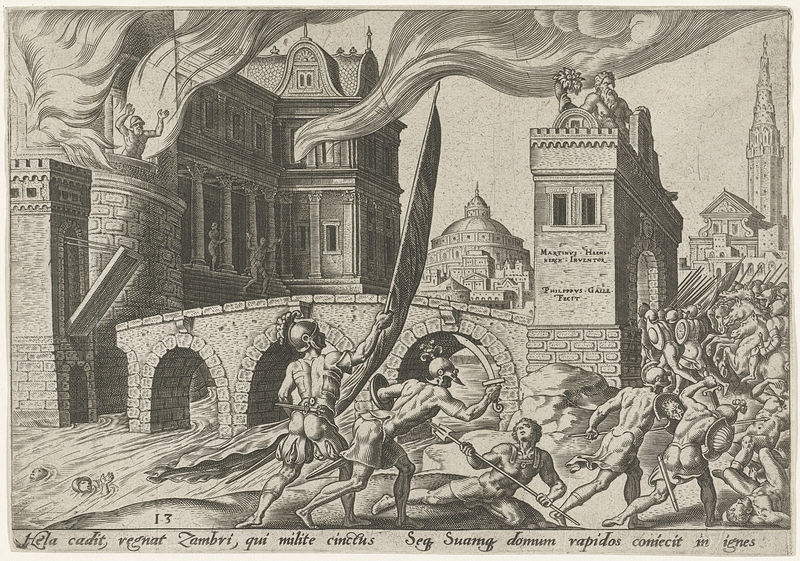
Titel: De inname van Tirza
Künstler: Philips Galle
Standort: Amsterdam
Institution: Rijksmuseum
Schlagwörter: italie, gravure, clocher, ville, incendie, palais, pont, drapeau, feu, rivière, militaires, armée, noyade